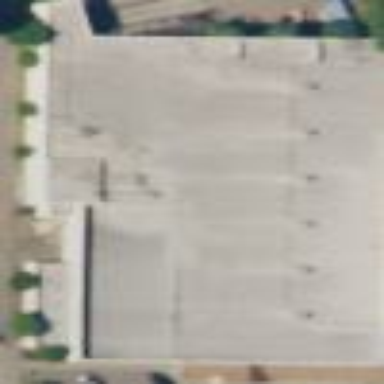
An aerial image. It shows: Supermarket building.